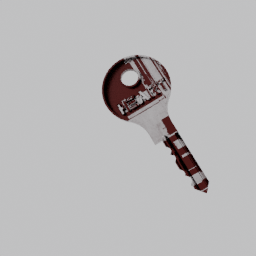
Label: tools